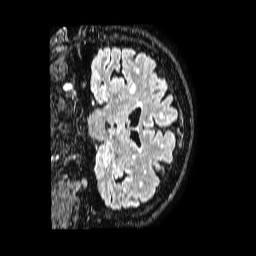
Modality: FLAIR
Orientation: coronal
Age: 69
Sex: male
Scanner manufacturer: philips
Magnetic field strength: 1.5 T
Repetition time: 4.8 s
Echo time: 0.3 s